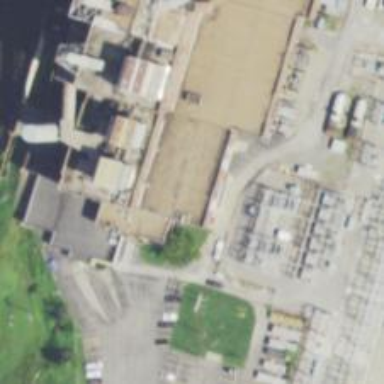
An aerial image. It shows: Steam turbine generator.